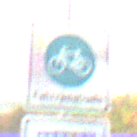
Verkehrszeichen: BeginnFahrradstrasse
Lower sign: MehrspurigeFahrzeugeFrei5
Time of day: SunriseSunset
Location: Outdoor (Nature)
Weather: PartlyCloudy
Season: NotSpecified
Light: Natural